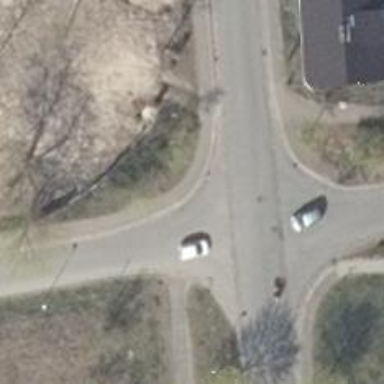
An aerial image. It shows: Unmarked road crossing.